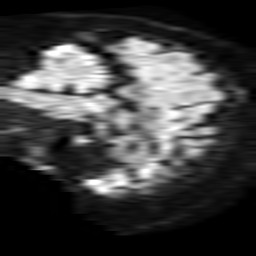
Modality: TRACE
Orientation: sagittal
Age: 55
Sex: male
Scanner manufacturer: philips
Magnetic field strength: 1.5 T
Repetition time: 3.134 s
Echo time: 0.06922 s